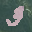
Label: 3